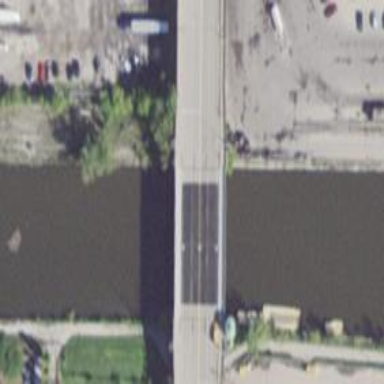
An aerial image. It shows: Secondary road with separate sidewalk that crosses movable bascule bridge.